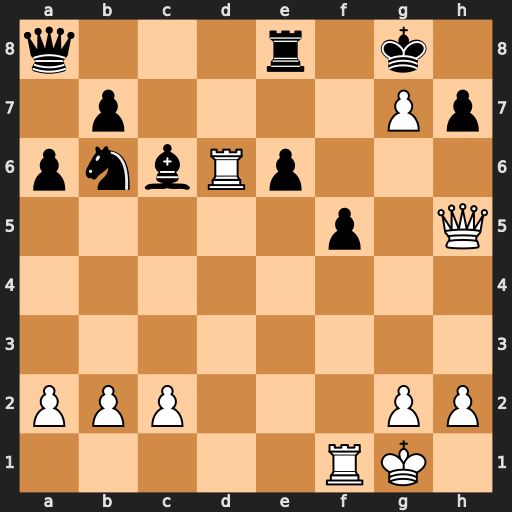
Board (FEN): q3r1k1/1p4Pp/pnbRp3/5p1Q/8/8/PPP3PP/5RK1
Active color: w
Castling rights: -
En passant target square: -
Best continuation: Rxe6 Rxe6 Qxf5